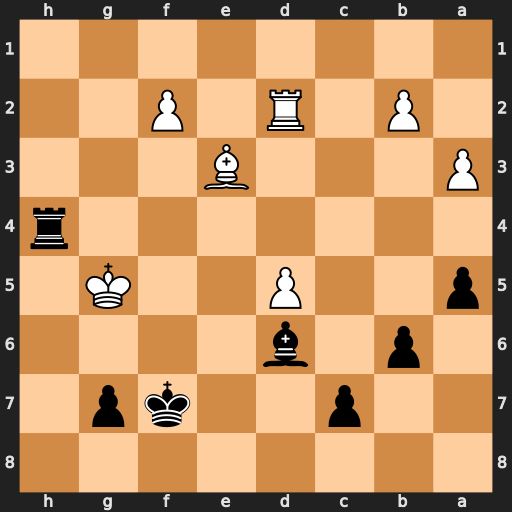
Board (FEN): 8/2p2kp1/1p1b4/p2P2K1/7r/P3B3/1P1R1P2/8
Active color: b
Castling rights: -
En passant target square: -
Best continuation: Be7+ Kf5 g6+ Ke5 Bd6#